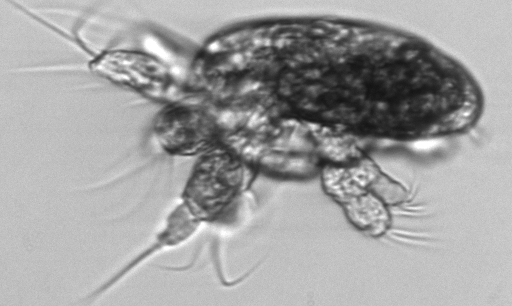
Label: Copepod_nauplii